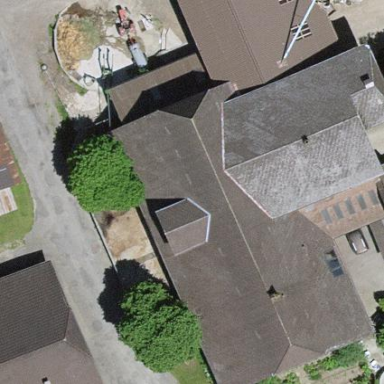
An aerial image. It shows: Farm building.